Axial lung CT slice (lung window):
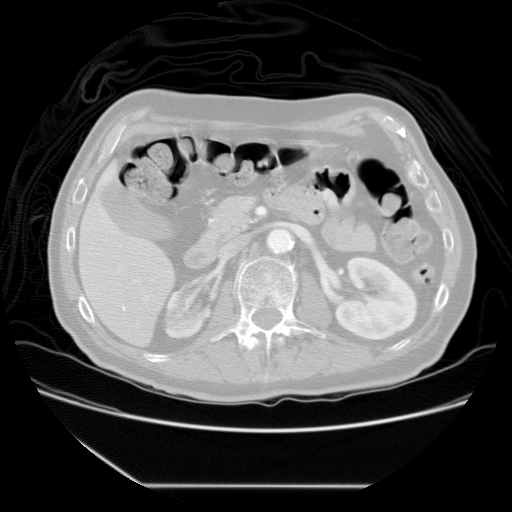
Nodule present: no